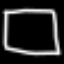
Label: square